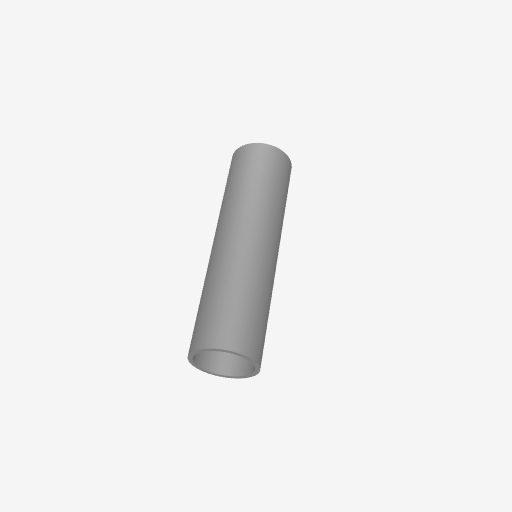
Part: AluminumTube12ID14OD50